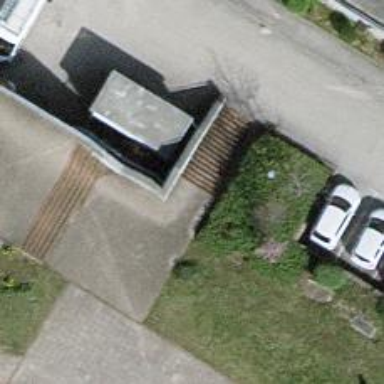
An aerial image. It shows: Set of steps on the road.